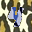
Label: 4